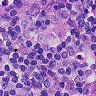
Metastatic tissue present: yes